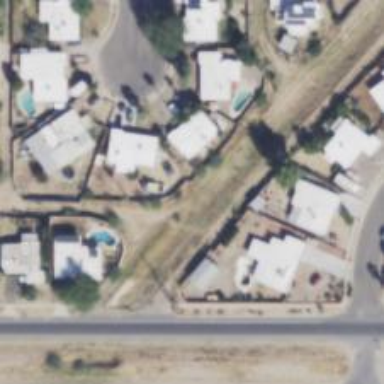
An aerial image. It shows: Alley classified as service road.